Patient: sex M, age 71
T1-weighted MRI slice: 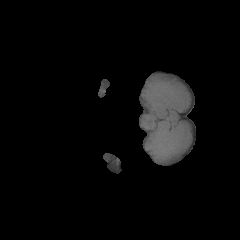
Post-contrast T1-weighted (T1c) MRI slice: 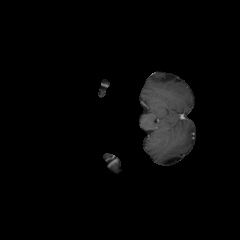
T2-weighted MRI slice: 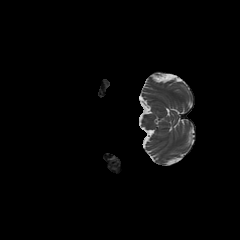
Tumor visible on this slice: no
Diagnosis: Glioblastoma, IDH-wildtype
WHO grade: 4